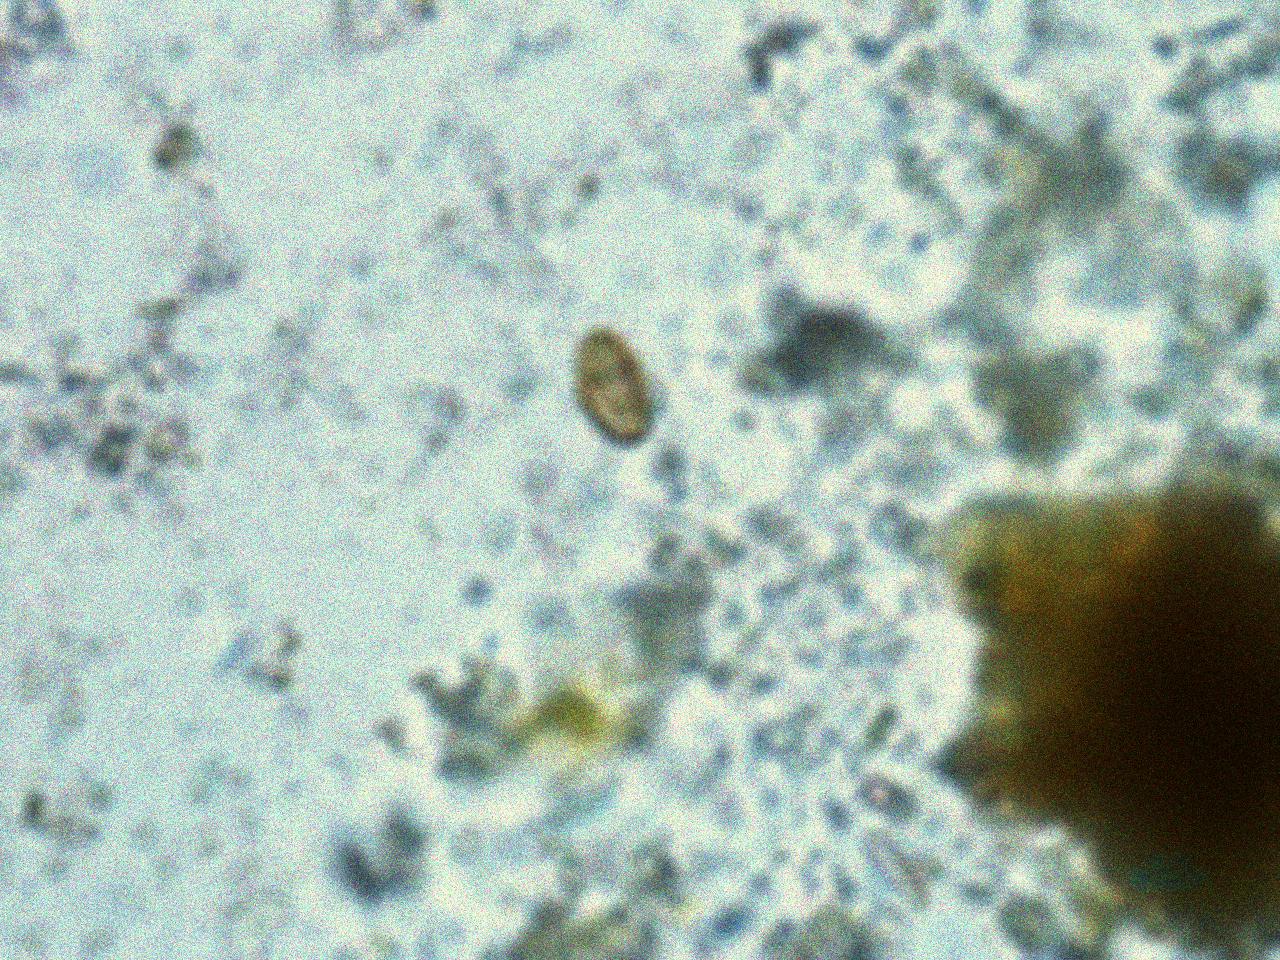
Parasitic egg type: Opisthorchis viverrine